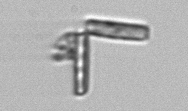
Label: Thalassionema